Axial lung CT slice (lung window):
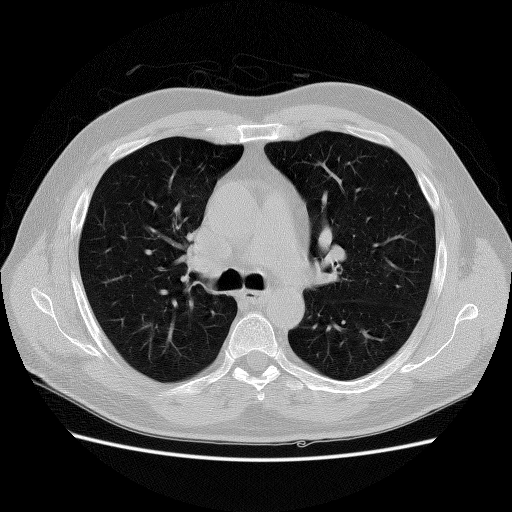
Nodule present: no